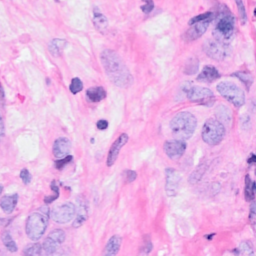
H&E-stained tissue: Breast